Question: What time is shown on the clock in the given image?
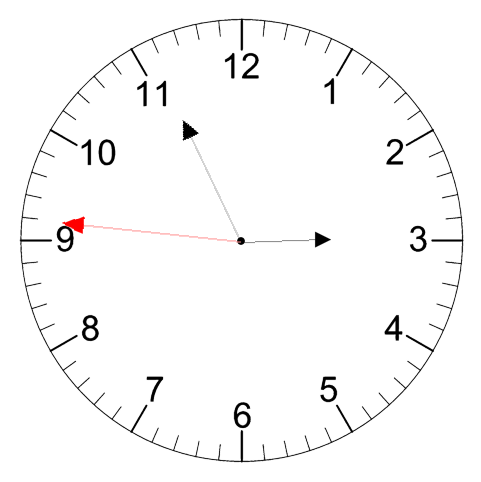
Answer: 02:55:46